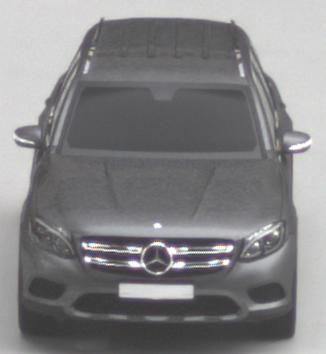
Make: Mercedes-Benz
Model: GLC 250
Detailed model: GLC (253)
Model produced from: 2015/09
Model produced until: 2018/05
Doors: 5
Color: gray
Road condition: wet road
Daytime: midday
Contrast: low contrast